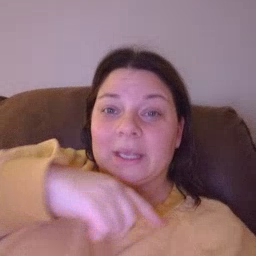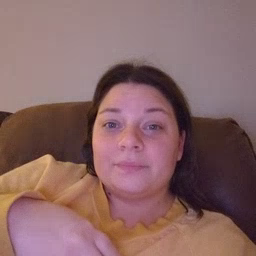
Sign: weus